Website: home-depot
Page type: billing-address
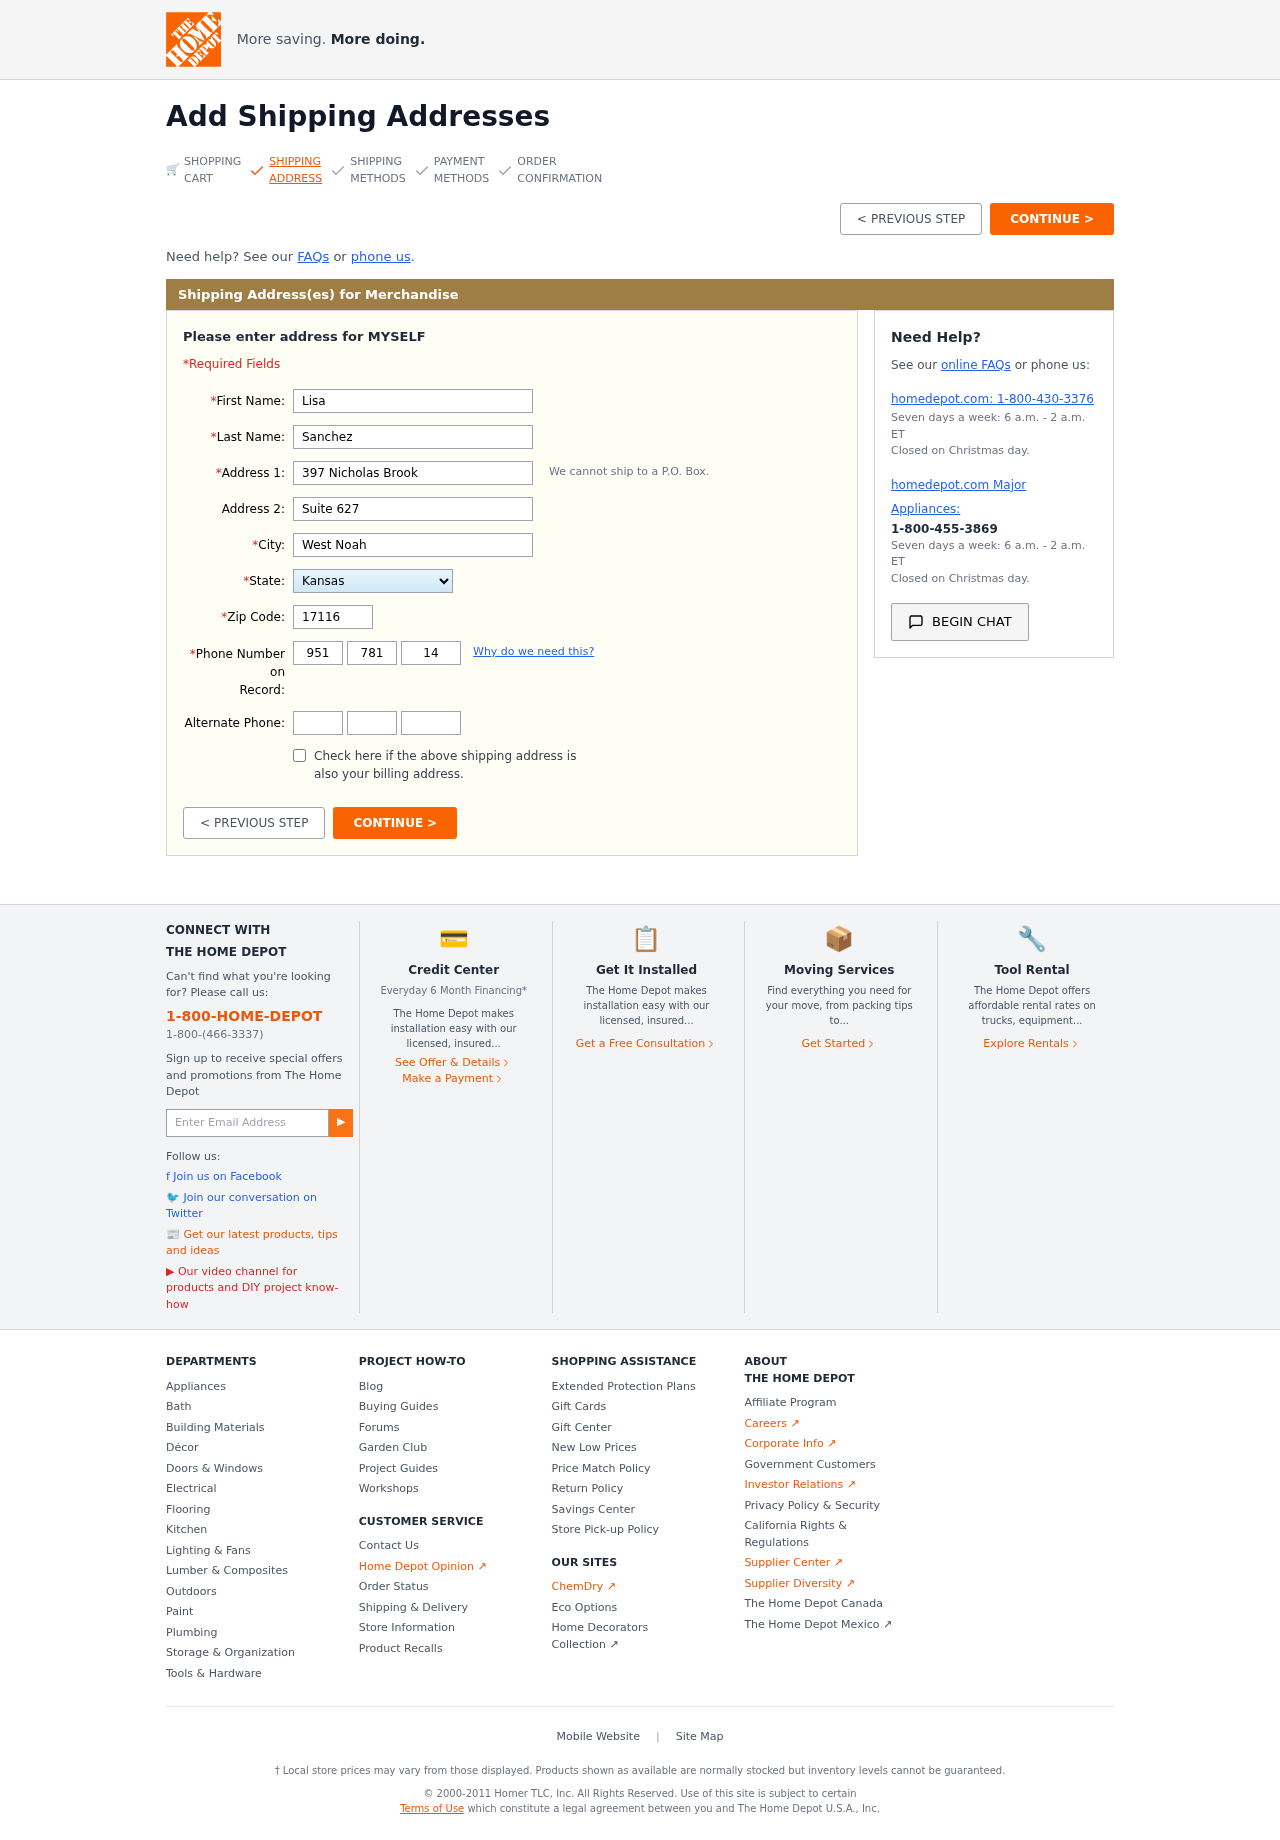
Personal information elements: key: PII_STATE
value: Kansas
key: PII_FIRSTNAME
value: Lisa
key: PII_LASTNAME
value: Sanchez
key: PII_STREET
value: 397 Nicholas Brook
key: PII_STREET2
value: Suite 627
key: PII_CITY
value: West Noah
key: PII_POSTCODE
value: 17116
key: PII_PHONE_AREA
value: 951
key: PII_PHONE_PREFIX
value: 781
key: PII_PHONE_LINE
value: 1495
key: PII_PHONE_ALT_AREA
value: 930
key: PII_PHONE_ALT_PREFIX
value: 741
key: PII_PHONE_ALT_LINE
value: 0107